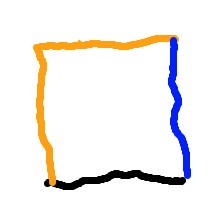
Shape: square